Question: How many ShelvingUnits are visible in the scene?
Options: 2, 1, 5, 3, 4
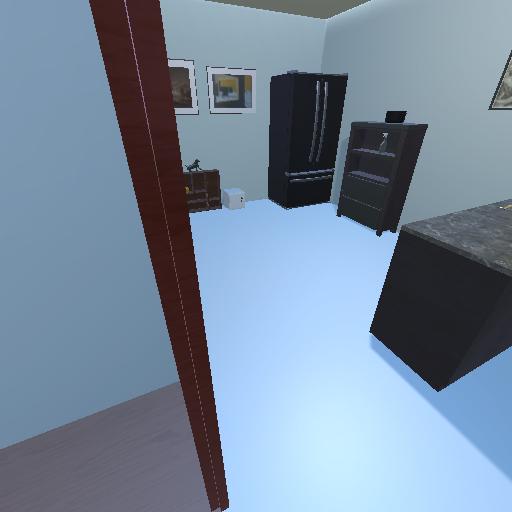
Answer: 2